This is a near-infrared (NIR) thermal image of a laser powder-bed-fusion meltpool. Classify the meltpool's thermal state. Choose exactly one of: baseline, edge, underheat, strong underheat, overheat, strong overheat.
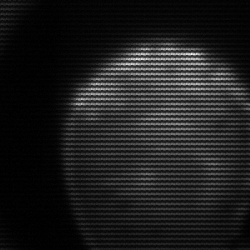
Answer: edge